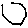
Label: hexagon